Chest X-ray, AP view. Patient: 63 years old, sex F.
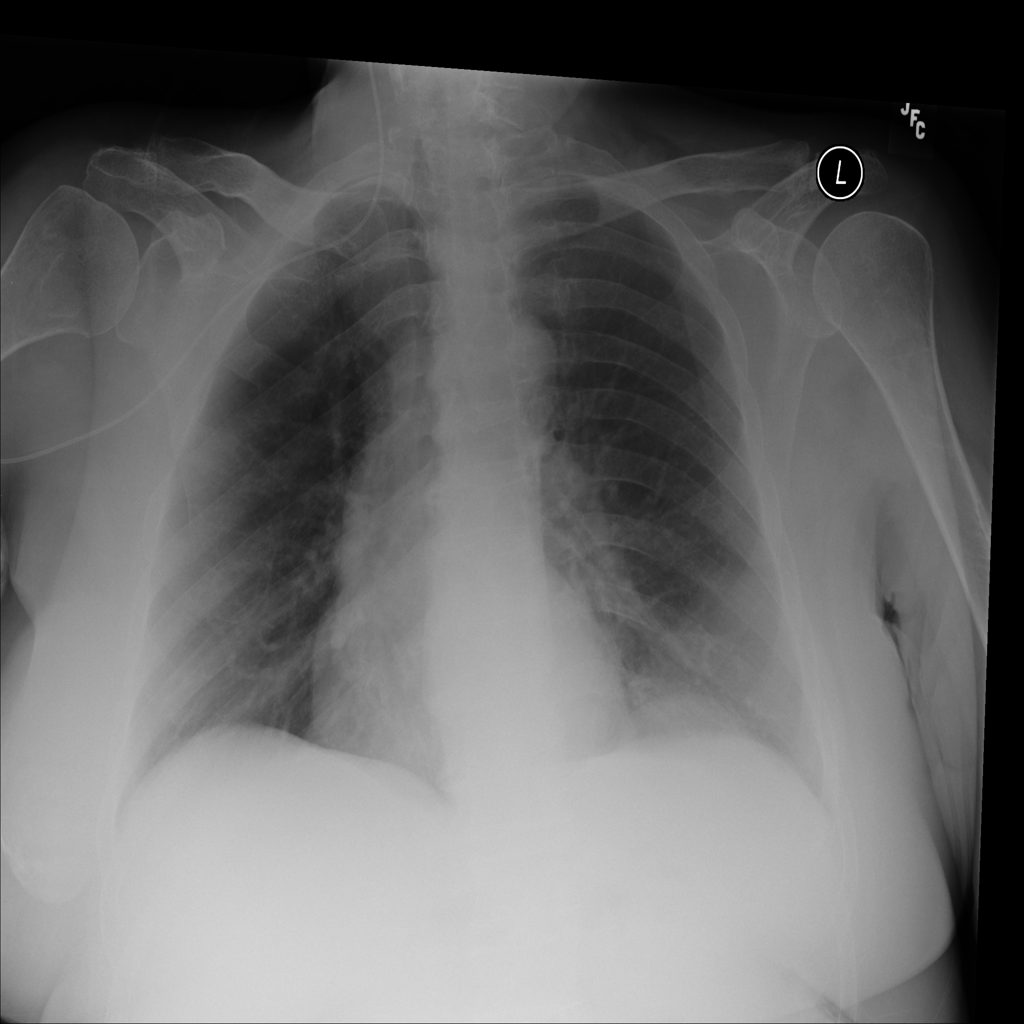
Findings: No Finding